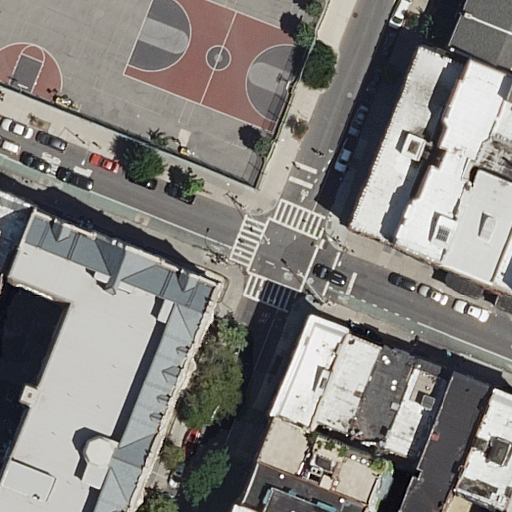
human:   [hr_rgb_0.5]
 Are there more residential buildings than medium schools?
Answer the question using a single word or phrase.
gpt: yes

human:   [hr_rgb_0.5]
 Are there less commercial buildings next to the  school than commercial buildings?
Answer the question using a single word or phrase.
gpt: no

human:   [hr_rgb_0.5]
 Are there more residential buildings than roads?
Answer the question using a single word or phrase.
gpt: yes

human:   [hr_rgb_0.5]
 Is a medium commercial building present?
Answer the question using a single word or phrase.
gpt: no

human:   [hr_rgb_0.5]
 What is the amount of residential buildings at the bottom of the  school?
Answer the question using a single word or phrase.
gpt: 15

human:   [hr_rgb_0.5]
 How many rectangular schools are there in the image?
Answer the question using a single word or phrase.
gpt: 1

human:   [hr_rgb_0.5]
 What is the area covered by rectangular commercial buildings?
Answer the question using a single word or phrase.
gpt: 0m2

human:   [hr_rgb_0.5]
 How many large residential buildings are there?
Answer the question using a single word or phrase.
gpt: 2

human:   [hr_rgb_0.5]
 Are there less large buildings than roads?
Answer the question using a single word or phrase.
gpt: yes

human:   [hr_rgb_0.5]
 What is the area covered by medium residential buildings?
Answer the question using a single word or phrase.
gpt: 1474m2

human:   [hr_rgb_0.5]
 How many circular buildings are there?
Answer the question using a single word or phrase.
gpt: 0

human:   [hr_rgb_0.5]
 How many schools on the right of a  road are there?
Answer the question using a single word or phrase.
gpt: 0

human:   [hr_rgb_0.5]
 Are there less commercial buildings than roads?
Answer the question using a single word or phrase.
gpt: yes

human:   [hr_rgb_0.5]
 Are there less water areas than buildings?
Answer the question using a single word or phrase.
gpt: yes

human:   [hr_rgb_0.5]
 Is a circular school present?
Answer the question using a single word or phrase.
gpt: no

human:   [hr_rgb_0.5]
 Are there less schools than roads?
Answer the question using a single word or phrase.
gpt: yes

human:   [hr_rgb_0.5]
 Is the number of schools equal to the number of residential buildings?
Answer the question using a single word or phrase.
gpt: no

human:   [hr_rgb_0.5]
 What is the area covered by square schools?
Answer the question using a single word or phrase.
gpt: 0m2

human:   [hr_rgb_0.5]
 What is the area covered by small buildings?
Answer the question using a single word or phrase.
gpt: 117m2

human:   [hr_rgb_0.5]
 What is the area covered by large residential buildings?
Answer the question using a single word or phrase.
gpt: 2761m2

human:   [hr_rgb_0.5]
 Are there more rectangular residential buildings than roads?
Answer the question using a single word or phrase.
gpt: yes

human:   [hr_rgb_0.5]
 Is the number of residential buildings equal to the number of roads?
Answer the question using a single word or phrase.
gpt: no

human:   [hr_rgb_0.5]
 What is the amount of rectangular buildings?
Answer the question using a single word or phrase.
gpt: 9

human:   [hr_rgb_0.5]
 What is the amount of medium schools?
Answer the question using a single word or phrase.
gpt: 0

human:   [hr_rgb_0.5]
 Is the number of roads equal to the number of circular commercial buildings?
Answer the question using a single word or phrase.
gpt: no

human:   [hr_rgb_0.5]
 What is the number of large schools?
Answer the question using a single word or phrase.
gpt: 1

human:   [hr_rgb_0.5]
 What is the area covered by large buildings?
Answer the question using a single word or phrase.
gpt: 2761m2

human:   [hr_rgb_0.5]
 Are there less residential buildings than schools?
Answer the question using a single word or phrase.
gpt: no

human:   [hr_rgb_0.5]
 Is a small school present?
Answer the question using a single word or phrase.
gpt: no

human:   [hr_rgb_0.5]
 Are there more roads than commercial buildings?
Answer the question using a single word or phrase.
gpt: yes

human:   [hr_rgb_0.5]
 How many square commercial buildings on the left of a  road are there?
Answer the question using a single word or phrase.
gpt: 0

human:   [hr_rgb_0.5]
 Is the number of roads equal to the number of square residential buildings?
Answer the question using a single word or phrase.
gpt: no

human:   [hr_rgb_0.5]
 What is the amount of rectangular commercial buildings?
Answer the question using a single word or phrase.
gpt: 0

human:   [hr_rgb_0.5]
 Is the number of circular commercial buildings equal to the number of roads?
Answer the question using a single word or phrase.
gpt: no

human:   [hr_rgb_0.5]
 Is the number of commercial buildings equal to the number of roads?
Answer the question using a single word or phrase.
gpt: no

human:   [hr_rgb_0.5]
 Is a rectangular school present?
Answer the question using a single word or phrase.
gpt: yes